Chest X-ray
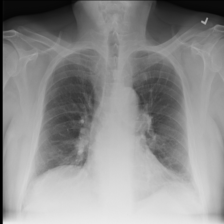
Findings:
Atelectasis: negative
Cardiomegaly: negative
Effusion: negative
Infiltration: negative
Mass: negative
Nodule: negative
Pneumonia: negative
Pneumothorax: negative
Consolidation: negative
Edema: negative
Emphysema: negative
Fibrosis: negative
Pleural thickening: negative
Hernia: negative